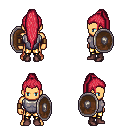
a pixel art fantasy rpg character, male body template, human, tanned skin, steel chest armor, gold greaves, ruby red extra-long topknot hairstyle, leather bracers, maroon shoes, shield, four views (front, back, left, right), 2x2 character sprite sheet, small pixel art, hard edges, no anti-aliasing